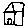
Label: house